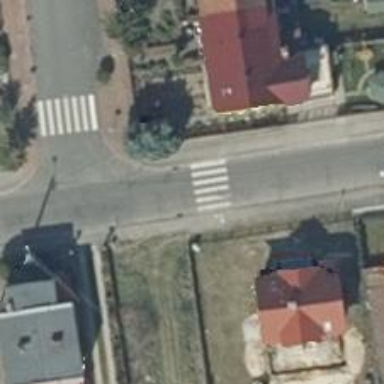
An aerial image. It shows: Uncontrolled road crossing.